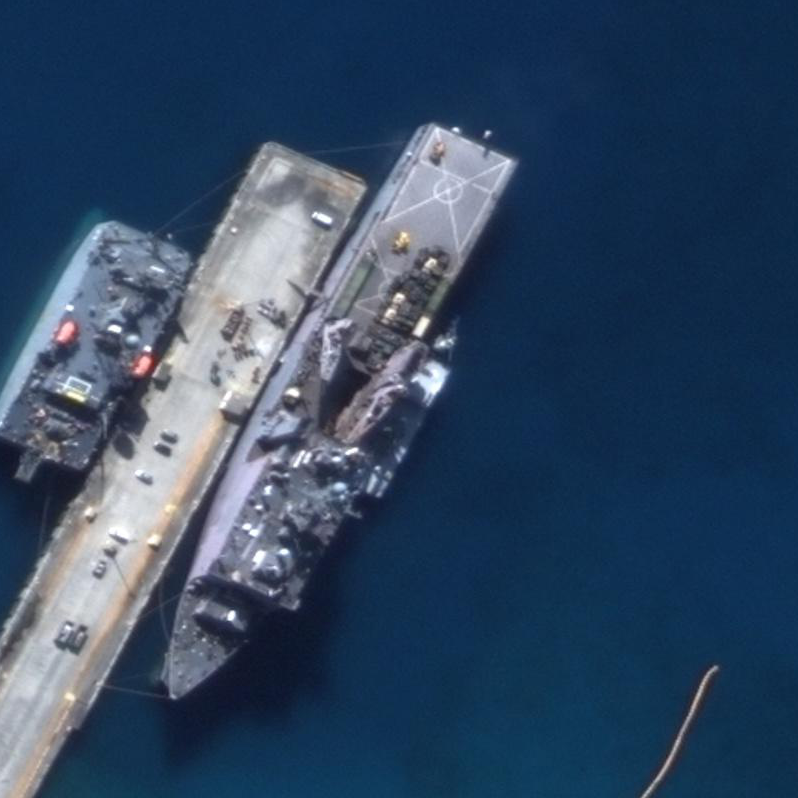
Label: Whitby_Island-class_dock_landing_ship